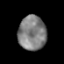
Tissue: prostate
Cell type: T cells
Senescence score: 0.3458
Nuclear area (px): 942
Mean DAPI intensity: 127.168